已知 \(0 < p < 4\)，曲线 \(\Gamma_1\)、\(\Gamma_2\) 的方程分别为 \(y^2 = 2px\ (0 \leq x \leq 8, y \geq 0)\) 和 \(x^2 = 2py\ (0 \leq y \leq 8, x \geq 0)\)，\(\Gamma_1\) 与 \(\Gamma_2\) 在第一象限内相交于点 \(K(x_K, y_K)\)。

(1) 若 \(|OK| = 4\sqrt{2}\)，求 \(p\) 的值；

(2) 若 \(p = 2\)，定点 \(T\) 的坐标为 \((4,0)\)，动点 \(M\) 在直线 \(y = x\) 上，动点 \(N(x_N, y_N)\ (0 \leq x_N \leq 4)\) 在曲线 \(\Gamma_2\) 上，求 \(|MN| + |NT|\) 的最小值；

(3) 已知点 \(A(x_1, y_1)\ (0 \leq x_1 \leq x_2)\)、\(B(x_2, y_2)\ (x_2 < x_3 \leq 8)\) 在曲线 \(\Gamma_1\) 上，点 \(A\)、\(B\) 关于直线 \(y = x\) 的对称点分别为 \(C\)、\(D\)，设 \(|AC|\) 的最大值为 \(m\)，\(|BD|\) 的最大值为 \(t\)，若 \(\frac{m}{t} \in \left[\frac{1}{2}, 2\right]\)，求实数 \(p\) 的取值范围。
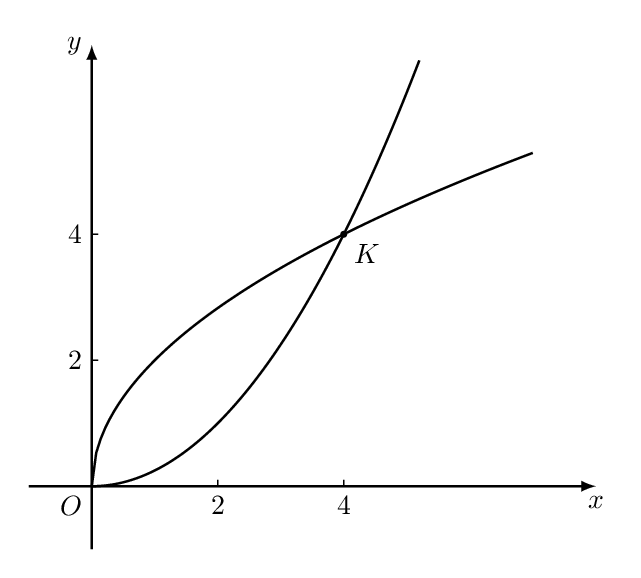
【解答】
【详解】
(1) 解：联立
\[
\begin{cases}
y^2 = 2px\ (0 \leq x \leq 8, y \geq 0), \\
x^2 = 2py\ (0 \leq y \leq 8, x \geq 0),
\end{cases}
\]
可得 \(x = y = 2p\)，即点 \(K(2p, 2p)\)，
所以，\(|OK| = \sqrt{(2p)^2 + (2p)^2} = 2\sqrt{2}p = 4\sqrt{2}\)，解得 \(p = 2\)。

---

(2) 解：由 \(x^2 = 2py\ (0 \leq y \leq 8, x \geq 0)\) 可得 \(x = \sqrt{2py}\)，
所以，函数 \(y = \frac{x^2}{2p}\ (0 \leq y \leq 8, x \geq 0)\) 的反函数为 \(y = \sqrt{2px}\ (0 \leq x \leq 8, y \geq 0)\)，
即 \(y^2 = 2px\ (0 \leq x \leq 8, y \geq 0)\)。
所以，曲线 \(\Gamma_1\)、\(\Gamma_2\) 关于直线 \(y = x\) 对称，则点 \(N\) 关于直线 \(y = x\) 的对称点 \(N'\) 在曲线 \(\Gamma_1\) 上，
所以，\(|MN| = |MN'|\)，则 \(|MN| + |NT| = |MN'| + |NT| \geq |N'T|\)，
当且仅当 \(N'\)、\(M\)、\(T\) 三点共线时，\(|MN| + |NT|\) 取最小值。
当 \(p = 2\) 时，曲线 \(\Gamma_1\) 的方程为 \(y^2 = 4x\ (0 \leq x \leq 8, y \geq 0)\)，
设点 \(N'(y_N, y_N)\)，则 \(|N'T|^2 = \left(\frac{y_N^2}{4} - 4\right)^2 + y_N^2 = \frac{y_N^4}{16} - y_N^2 + 16 = \frac{1}{16}(y_N^2 - 8)^2 + 12 \geq 12\)，
即 \(|N'T| \geq 2\sqrt{3}\)，即当 \(N'(2, 2\sqrt{2})\) 时，即当 \(N(2\sqrt{2}, 2)\) 时，\(|MN| + |NT|\) 取最小值 \(2\sqrt{3}\)。




---

(3) 解：设点 \(A(x_1, \sqrt{2px_1})\)、\(B(x_2, \sqrt{2px_2})\)，则点 \(C(\sqrt{2px_1}, x_1)\)、\(D(\sqrt{2px_2}, x_2)\)，
其中，\(0 \leq x_1 \leq 2p < x_2 \leq 8\)。




\[
|AC| = \sqrt{(x_1 - \sqrt{2px_1})^2 + (\sqrt{2px_1} - x_1)^2} = \sqrt{2}(\sqrt{2px_1} - x_1) = -\sqrt{2}\left[\left(\sqrt{x_1} - \frac{\sqrt{2p}}{2}\right)^2 - \frac{p}{2}\right],
\]
其中 \(0 \leq x_1 \leq 2p\)，
当 \(\sqrt{x_1} = \frac{\sqrt{2p}}{2}\) 时，即当 \(x_1 = \frac{p}{2}\) 时，\(|AC|\) 取最大值，即 \(|AC|_{\max} = m = \frac{\sqrt{2}}{2}p\)，
此时，\(|BD| = \sqrt{(x_2 - \sqrt{2px_2})^2 + (\sqrt{2px_2} - x_2)^2} = \sqrt{2}(x_2 - \sqrt{2px_2} = \sqrt{2}\left[\left(\sqrt{x_2} - \frac{\sqrt{2p}}{2}\right)^2 - \frac{p}{2}\right]\),因为函数 \(u = \sqrt{x_2}\) 在 \((2p, 8]\) 上单调递增，此时，\(u = \sqrt{x_2} \in \sqrt{2p}, 2\sqrt{2}]\)，
函数 \(y = \sqrt{2}\left[\left(u - \frac{\sqrt{2p}}{2}\right)^2 - \frac{p}{2}\right]\) 在 \((\sqrt{2p}, 2\sqrt{2}]\) 上为增函数，
故函数 \(f(x_2) = \sqrt{2}\left[\left(\sqrt{x_2} - \frac{\sqrt{2p}}{2}\right)^2 - \frac{p}{2}\right]\) 在 \((2p, 8]\) 上为增函数，
当 \(x_2 = 8\) 时，\(|BD|\) 取最大值，即 \(|BD|_{\max} = t = 4\sqrt{2}(2 - \sqrt{p})\)，
所以，\(\frac{m}{t} = \frac{\frac{\sqrt{2}}{2}p}{4\sqrt{2}(2 - \sqrt{p})} = \frac{p}{8(2 - \sqrt{p})} \in \left[\frac{1}{2}, 2\right]\)，
所以，\(16 - 8\sqrt{p} \leq p \leq 160 - 64\sqrt{6}\)。
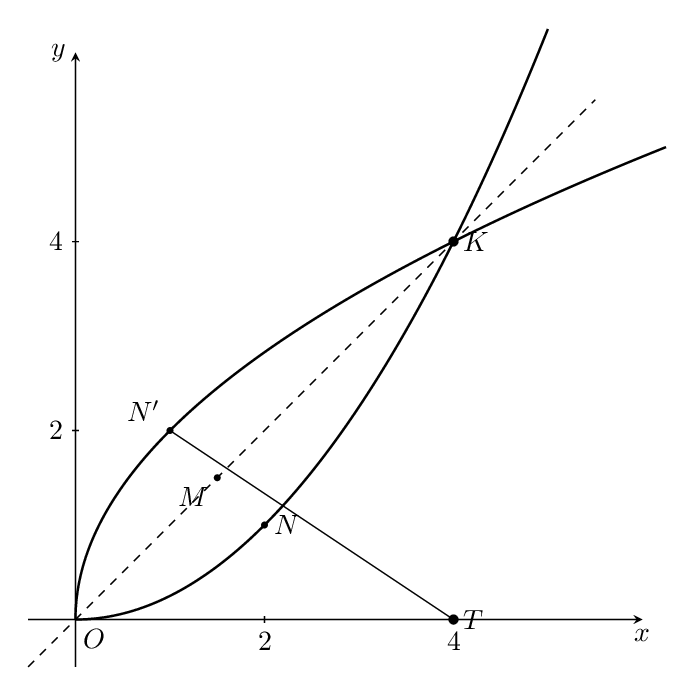
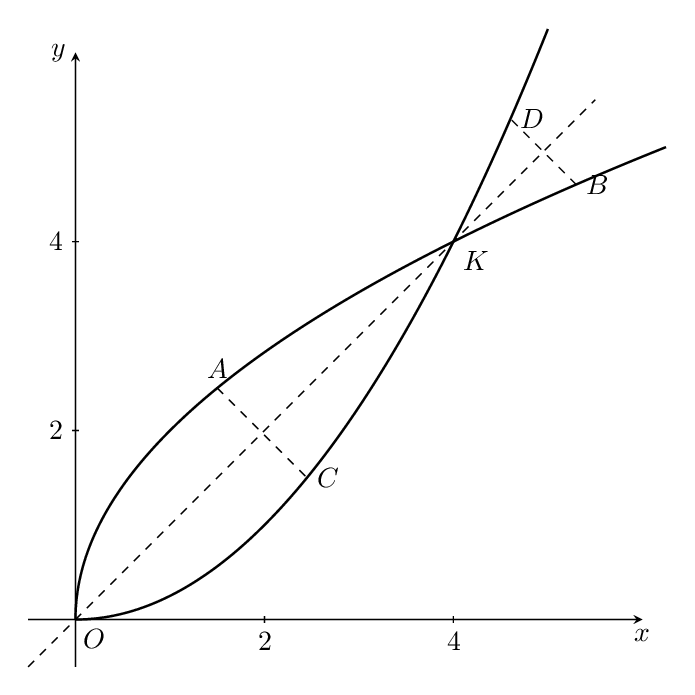